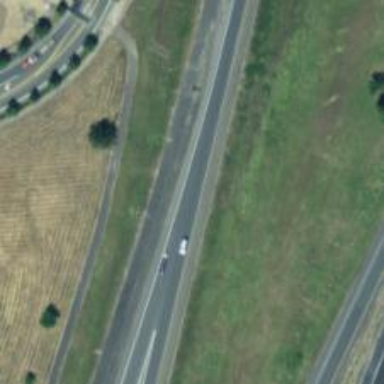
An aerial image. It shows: Motorway junction.